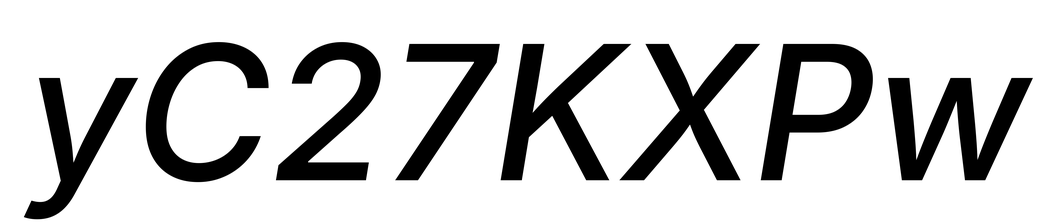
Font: Inter-Italic_Medium_Italic